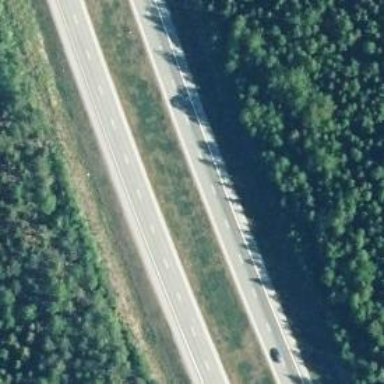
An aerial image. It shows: Asphalt motorway.